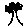
Label: tree